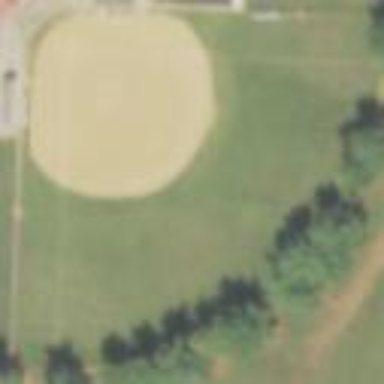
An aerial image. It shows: Baseball pitch for leisure land activities.